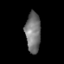
Tissue: lung
Cell type: Epithelial cells
Senescence score: 0.2427
Nuclear area (px): 597
Mean DAPI intensity: 116.95